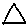
Label: triangle